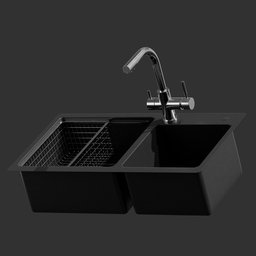
Label: appliances